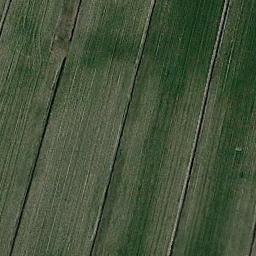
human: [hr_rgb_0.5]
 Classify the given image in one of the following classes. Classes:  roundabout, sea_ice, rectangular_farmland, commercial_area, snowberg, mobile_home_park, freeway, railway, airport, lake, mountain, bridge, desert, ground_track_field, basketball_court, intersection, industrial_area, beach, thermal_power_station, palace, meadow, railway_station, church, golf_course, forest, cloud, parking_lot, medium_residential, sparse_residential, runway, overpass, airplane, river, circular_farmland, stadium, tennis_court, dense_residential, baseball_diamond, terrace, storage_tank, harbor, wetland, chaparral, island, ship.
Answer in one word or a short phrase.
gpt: meadow